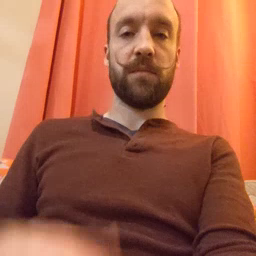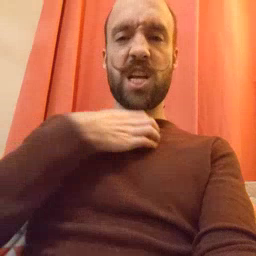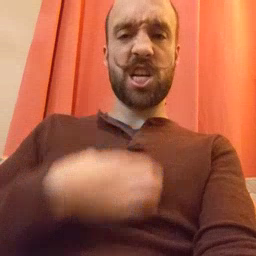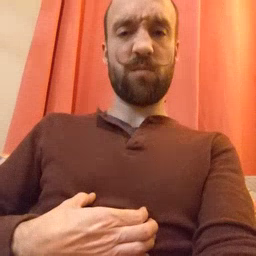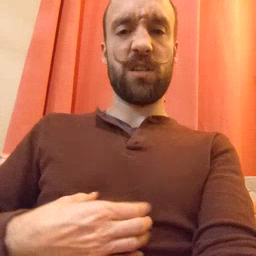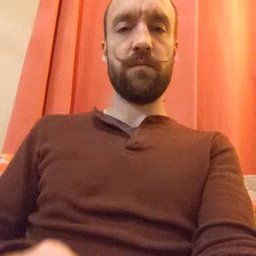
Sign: hungry